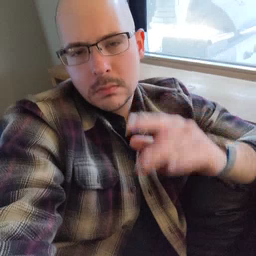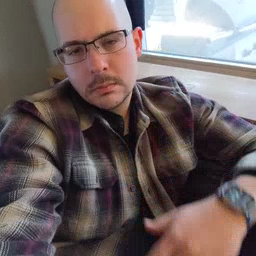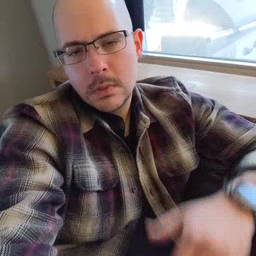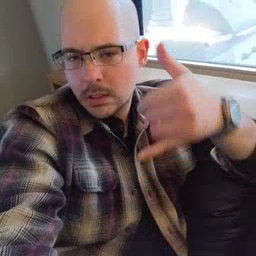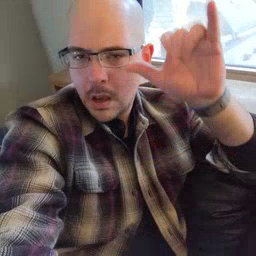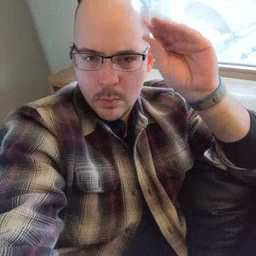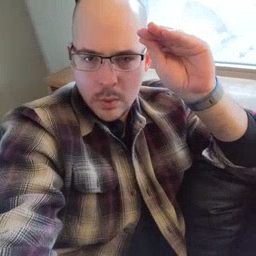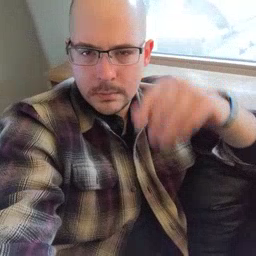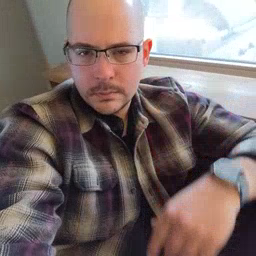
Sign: cowboy